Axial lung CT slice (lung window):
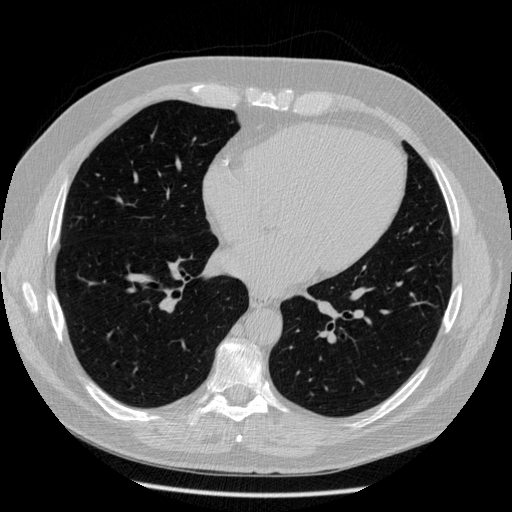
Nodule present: no